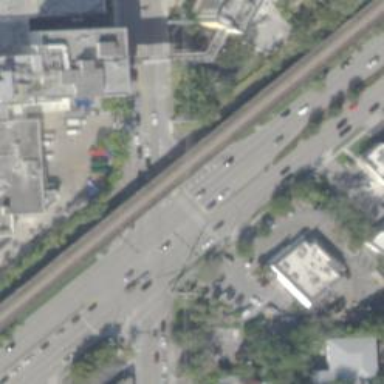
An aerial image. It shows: Trunk link highway.